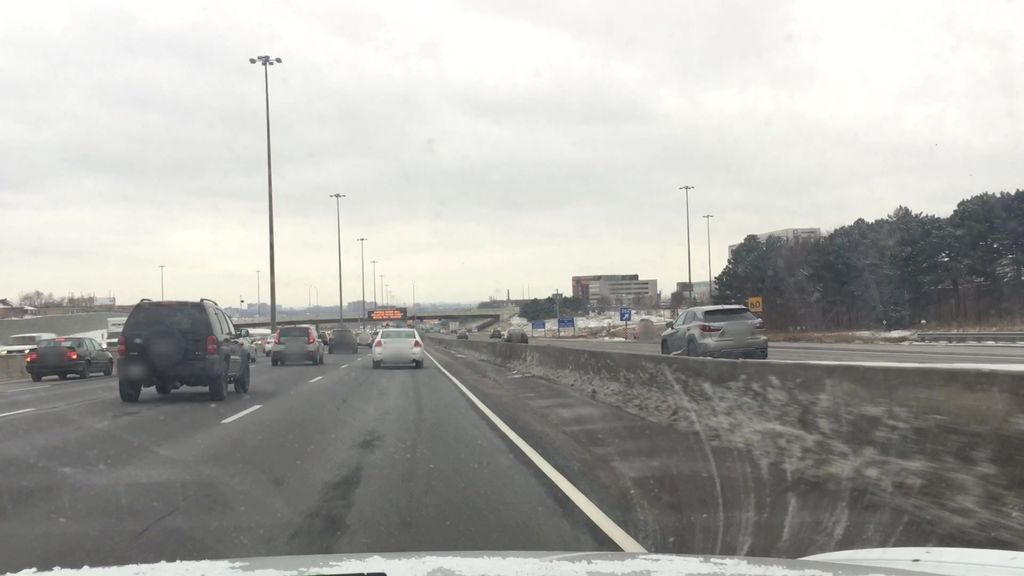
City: toronto